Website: lowes
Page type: customer-info-address
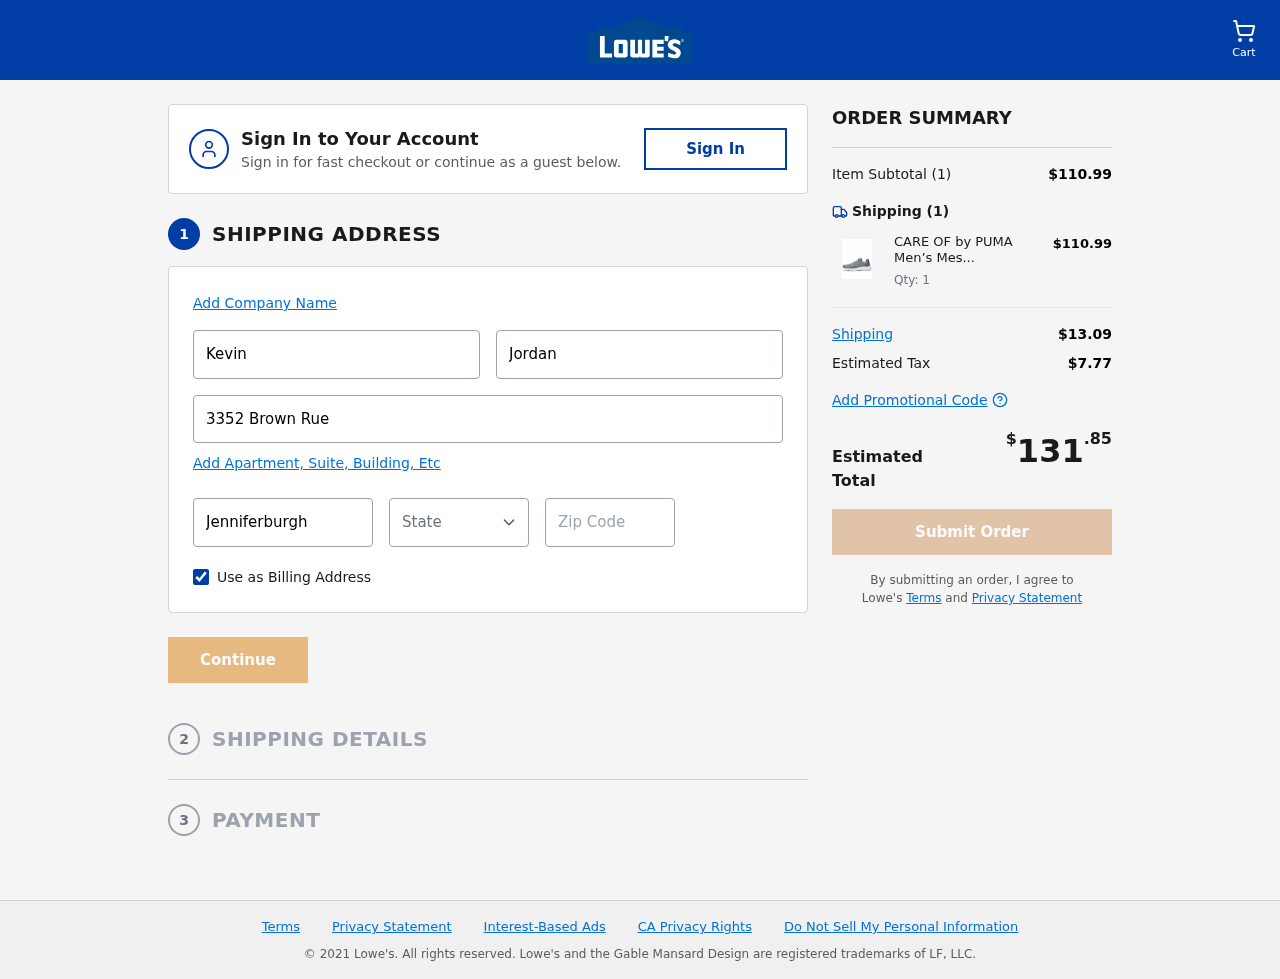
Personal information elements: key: PII_CITY
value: Jenniferburgh
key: PII_FIRSTNAME
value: Kevin
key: PII_LASTNAME
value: Jordan
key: PII_POSTCODE
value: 24430
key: PII_STATE_ABBR
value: WI
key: PII_STREET
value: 3352 Brown Rue
Product elements: key: PRODUCT1_NAME
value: CARE OF by PUMA Men’s Mesh Low-Top Trainers, Grey, US 11
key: PRODUCT1_PRICE
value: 110.99
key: PRODUCT1_QUANTITY
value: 1
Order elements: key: ORDER_NUM_ITEMS
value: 1
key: ORDER_SUBTOTAL
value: $110.99
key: ORDER_NUM_ITEMS2
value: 1
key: ORDER_SHIPPING_COST
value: $13.09
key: ORDER_TAX
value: $7.77
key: ORDER_TOTAL
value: $131.85